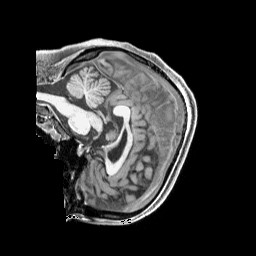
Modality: T1w
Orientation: sagittal